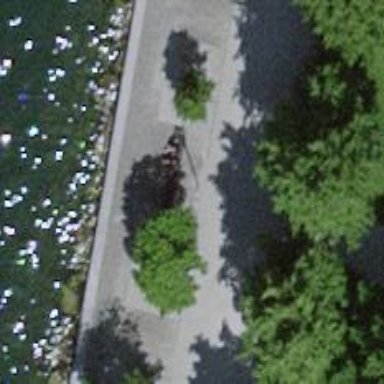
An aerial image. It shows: Black bench.